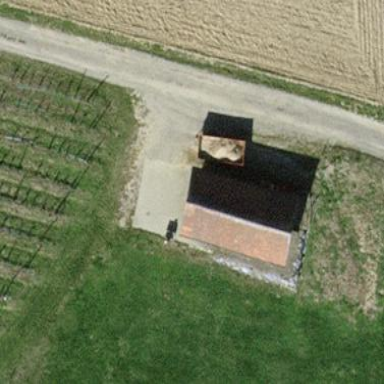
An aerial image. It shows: Hut.